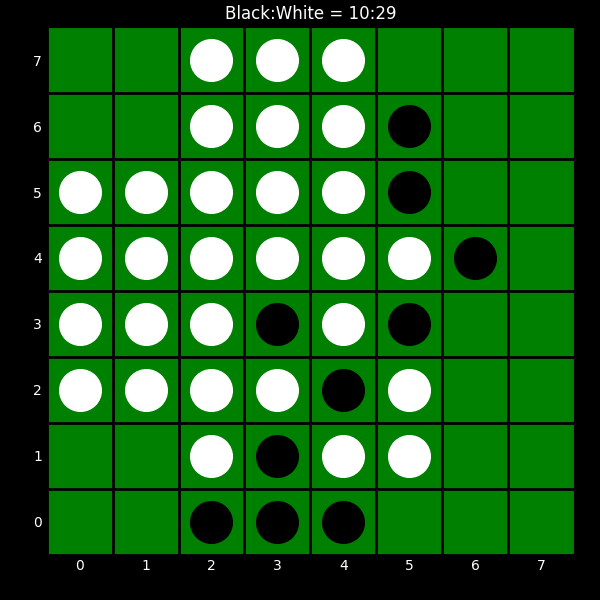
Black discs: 10
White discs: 29